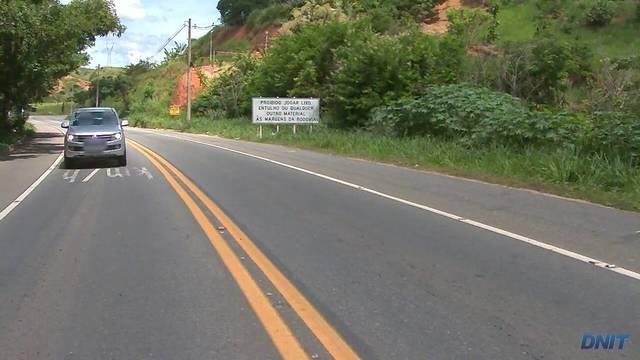
Region: Brazil
Coordinates: -18.838, -41.966